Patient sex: F
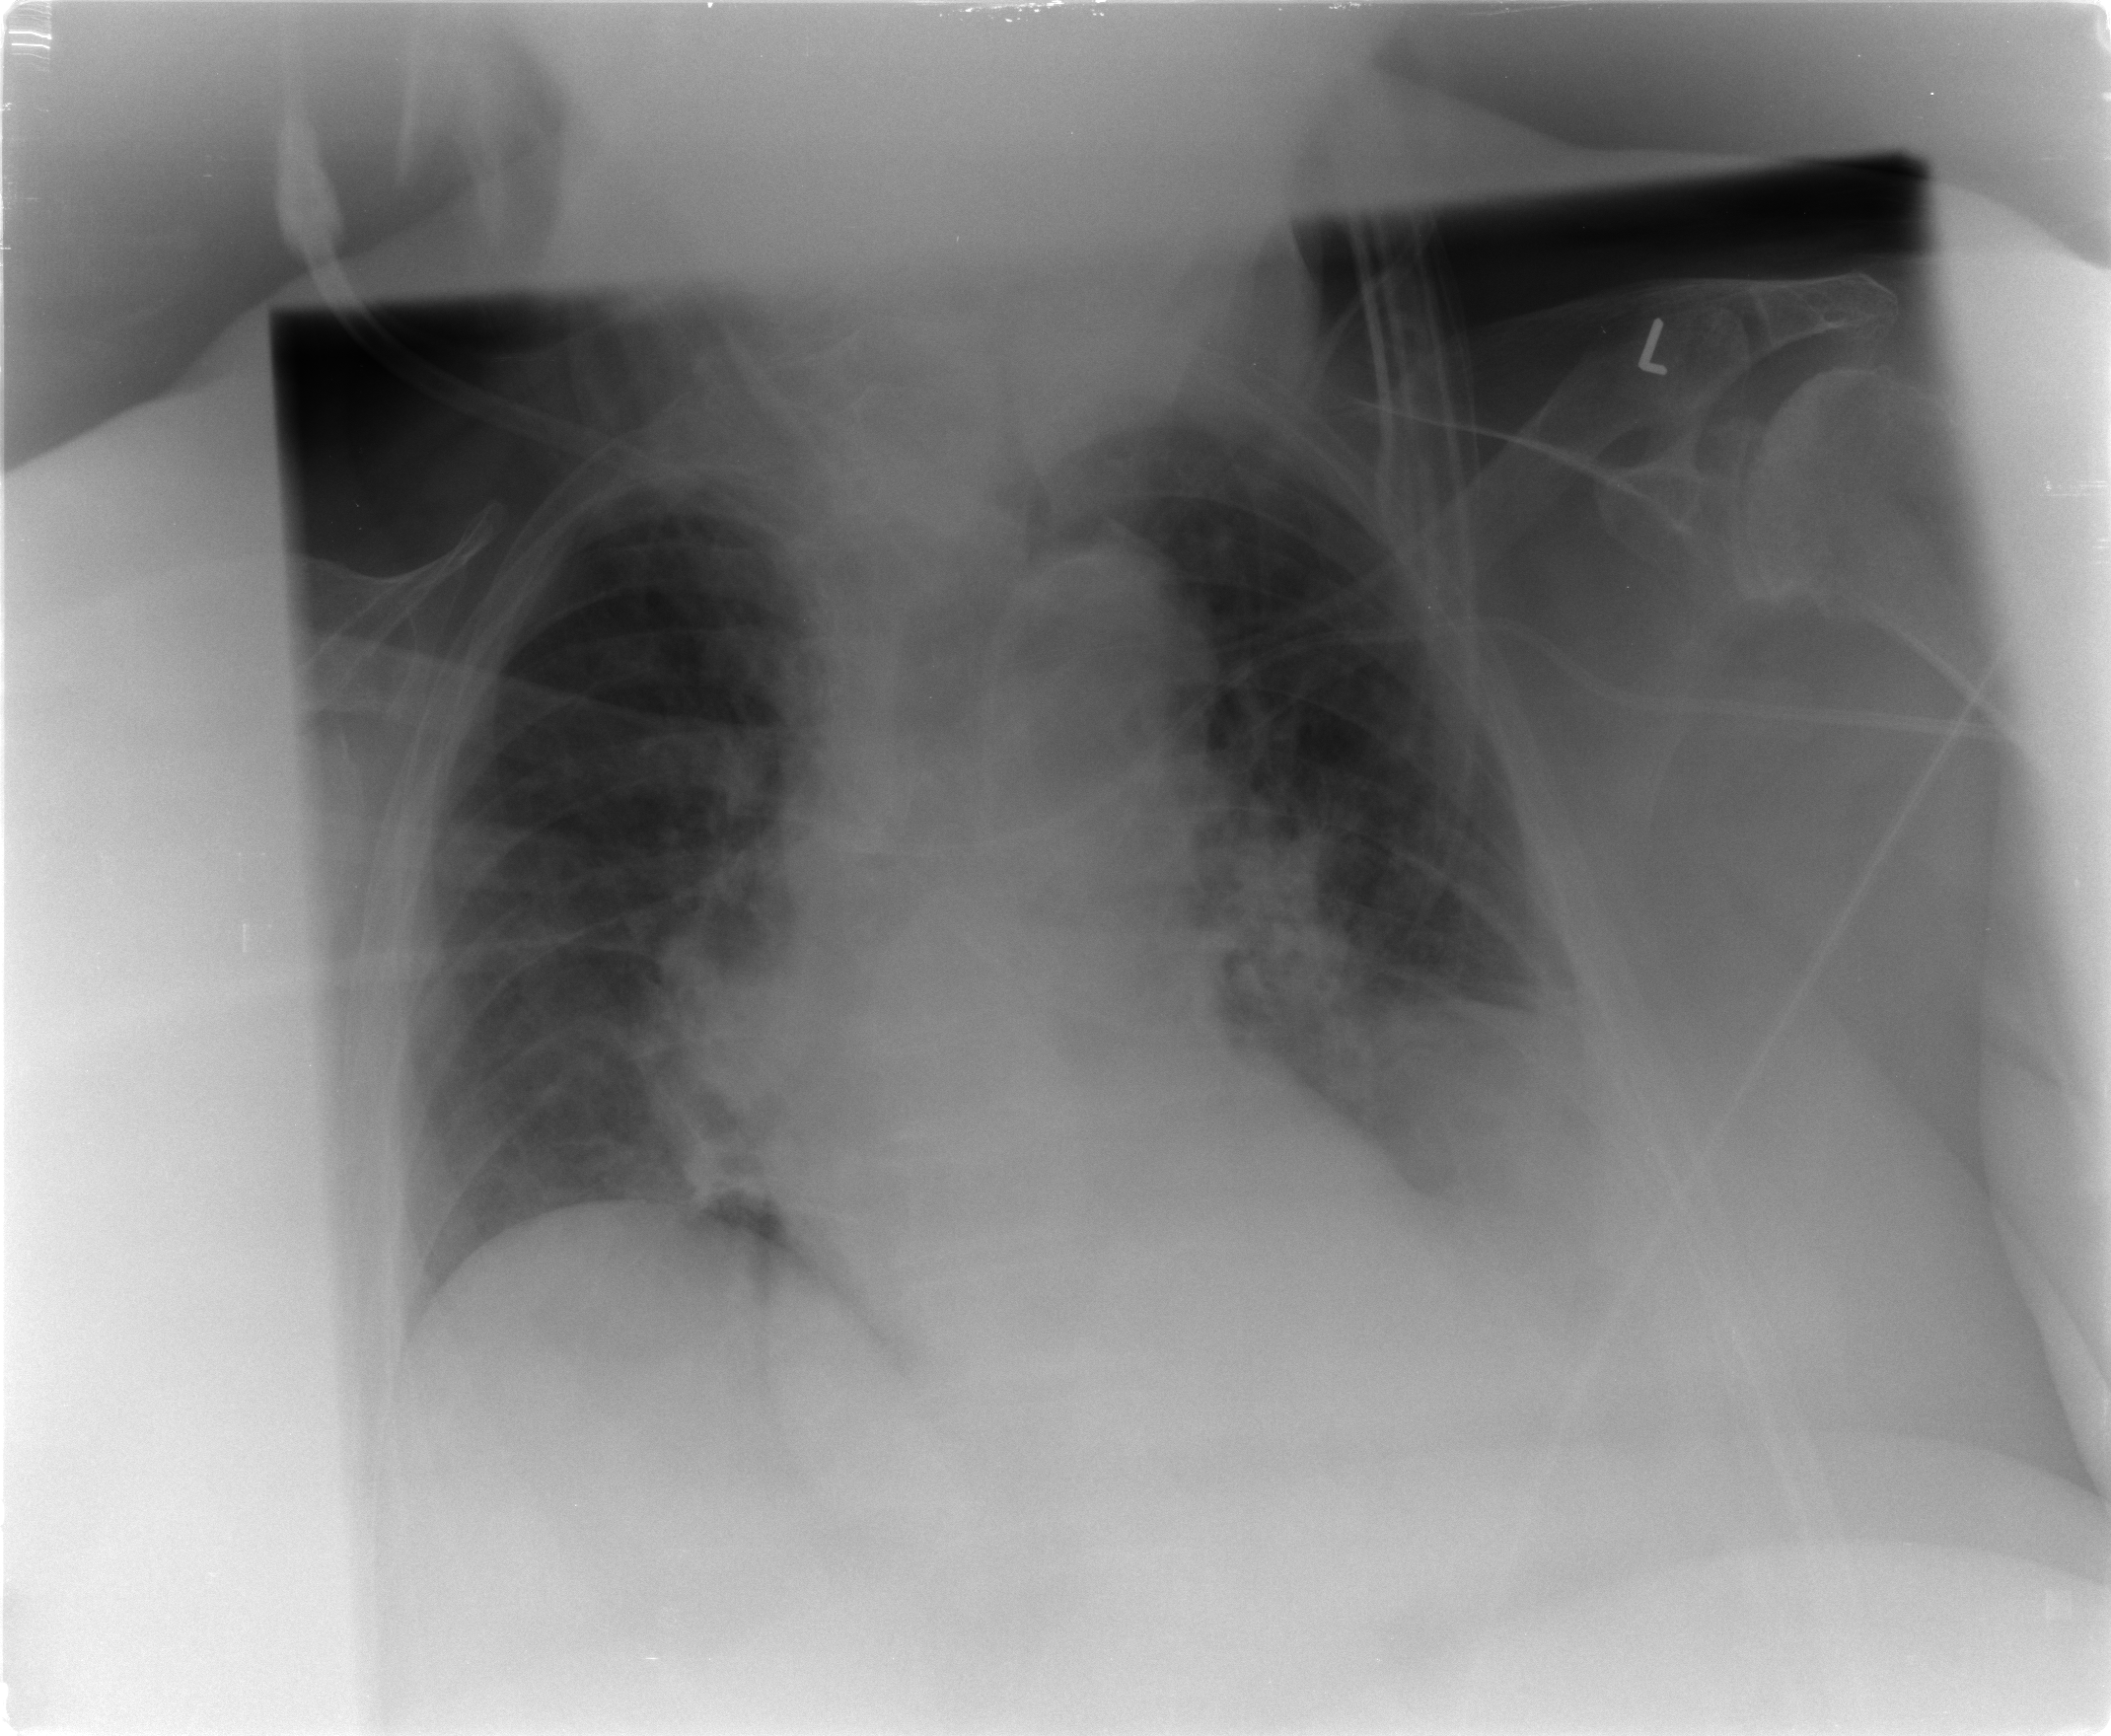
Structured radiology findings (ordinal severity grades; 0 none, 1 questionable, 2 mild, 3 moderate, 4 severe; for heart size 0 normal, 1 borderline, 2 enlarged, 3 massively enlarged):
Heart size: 1
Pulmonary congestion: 2
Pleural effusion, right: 0
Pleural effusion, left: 2
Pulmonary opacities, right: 0
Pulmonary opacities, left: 0
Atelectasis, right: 0
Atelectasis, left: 2